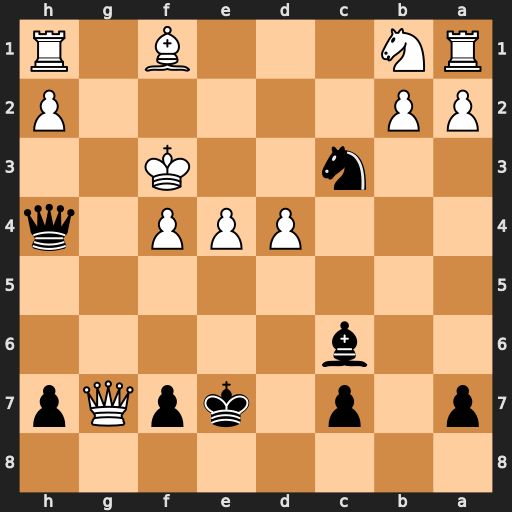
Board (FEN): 8/p1p1kpQp/2b5/8/3PPP1q/2n2K2/PP5P/RN3B1R
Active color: b
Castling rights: -
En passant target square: -
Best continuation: Bxe4+ Ke3 Qe1+ Be2 Qxe2#